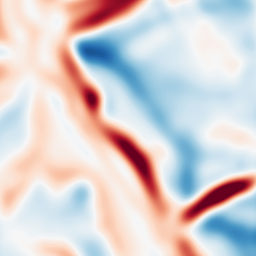
Category: multiscale
Decomposition family: log
Decomposition parameters: sigma: 10
Upsampling method: bspline
Upsampling parameters: scale: 8
Upsampling scale: 8